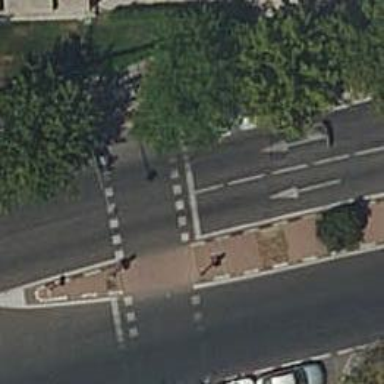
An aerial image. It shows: Road with traffic signals.